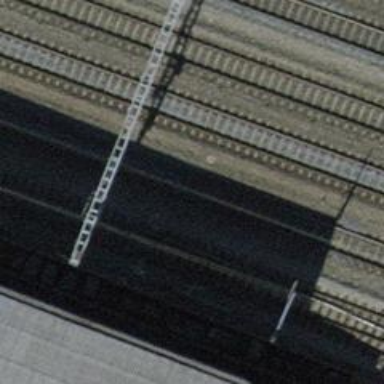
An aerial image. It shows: Rail yard with electrified rails and single track.